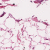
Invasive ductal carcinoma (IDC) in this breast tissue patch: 1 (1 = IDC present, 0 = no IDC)